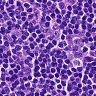
Metastatic tissue present: no